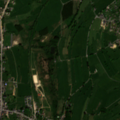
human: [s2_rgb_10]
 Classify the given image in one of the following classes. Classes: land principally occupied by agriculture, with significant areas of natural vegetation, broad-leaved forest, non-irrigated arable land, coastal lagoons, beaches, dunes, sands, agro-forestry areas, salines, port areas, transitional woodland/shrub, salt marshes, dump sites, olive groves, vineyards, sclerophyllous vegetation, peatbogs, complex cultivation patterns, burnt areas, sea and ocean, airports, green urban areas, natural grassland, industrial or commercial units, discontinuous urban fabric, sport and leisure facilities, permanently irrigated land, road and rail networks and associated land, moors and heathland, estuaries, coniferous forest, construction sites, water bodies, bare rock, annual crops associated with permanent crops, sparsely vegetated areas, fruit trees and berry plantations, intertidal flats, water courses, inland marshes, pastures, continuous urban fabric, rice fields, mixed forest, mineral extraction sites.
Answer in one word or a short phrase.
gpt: discontinuous urban fabric, pastures, mixed forest